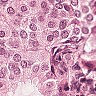
Metastatic tissue present: yes